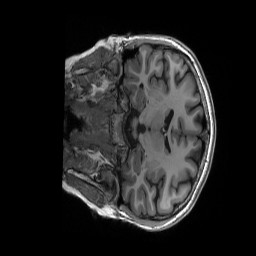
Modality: T1w
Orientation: coronal
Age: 20
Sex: female
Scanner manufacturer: siemens
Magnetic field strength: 3 T
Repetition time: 2.53 s
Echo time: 0.0033 s